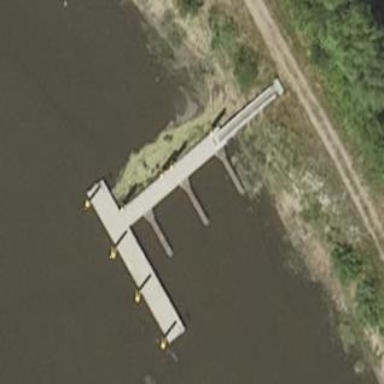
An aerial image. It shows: Man-made pier.